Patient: sex M, age 52
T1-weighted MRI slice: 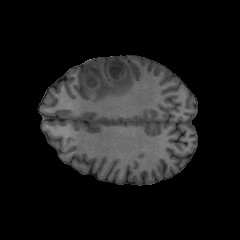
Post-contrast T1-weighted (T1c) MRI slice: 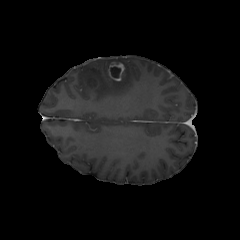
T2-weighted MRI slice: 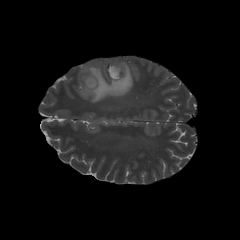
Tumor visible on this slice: yes
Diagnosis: Glioblastoma, IDH-wildtype
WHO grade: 4